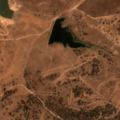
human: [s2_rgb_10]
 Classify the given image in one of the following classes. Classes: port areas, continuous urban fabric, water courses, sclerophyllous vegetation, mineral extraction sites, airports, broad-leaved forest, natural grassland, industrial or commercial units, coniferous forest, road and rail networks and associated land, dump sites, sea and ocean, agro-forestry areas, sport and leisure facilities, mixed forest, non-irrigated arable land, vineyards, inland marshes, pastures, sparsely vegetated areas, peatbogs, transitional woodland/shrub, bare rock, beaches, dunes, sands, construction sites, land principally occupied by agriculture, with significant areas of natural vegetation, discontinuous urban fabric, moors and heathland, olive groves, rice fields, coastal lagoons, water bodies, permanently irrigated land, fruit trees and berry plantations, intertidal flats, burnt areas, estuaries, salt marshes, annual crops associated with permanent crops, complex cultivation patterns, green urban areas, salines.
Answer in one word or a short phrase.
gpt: non-irrigated arable land, agro-forestry areas